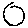
Label: circle